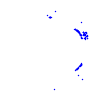
Particle: pion